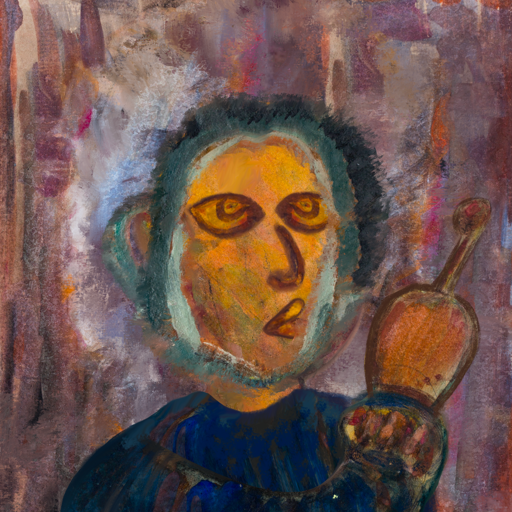
Background: Hypocrite, Head And Neck Side: Gypsy_Mother, Face Side: Comrade, Bust: Pipe, Hair Side: Boggyland, Head Accessory: Blank, Second Necklace: Blank, Necklace: Blank, Baby: Blank